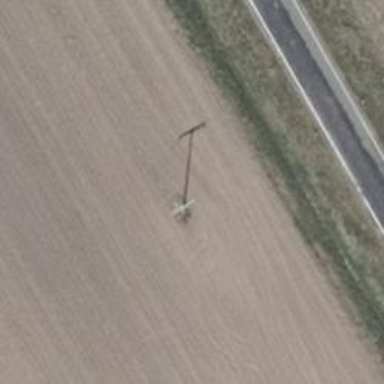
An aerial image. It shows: Minor power line.